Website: ulta-beauty
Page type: gifting
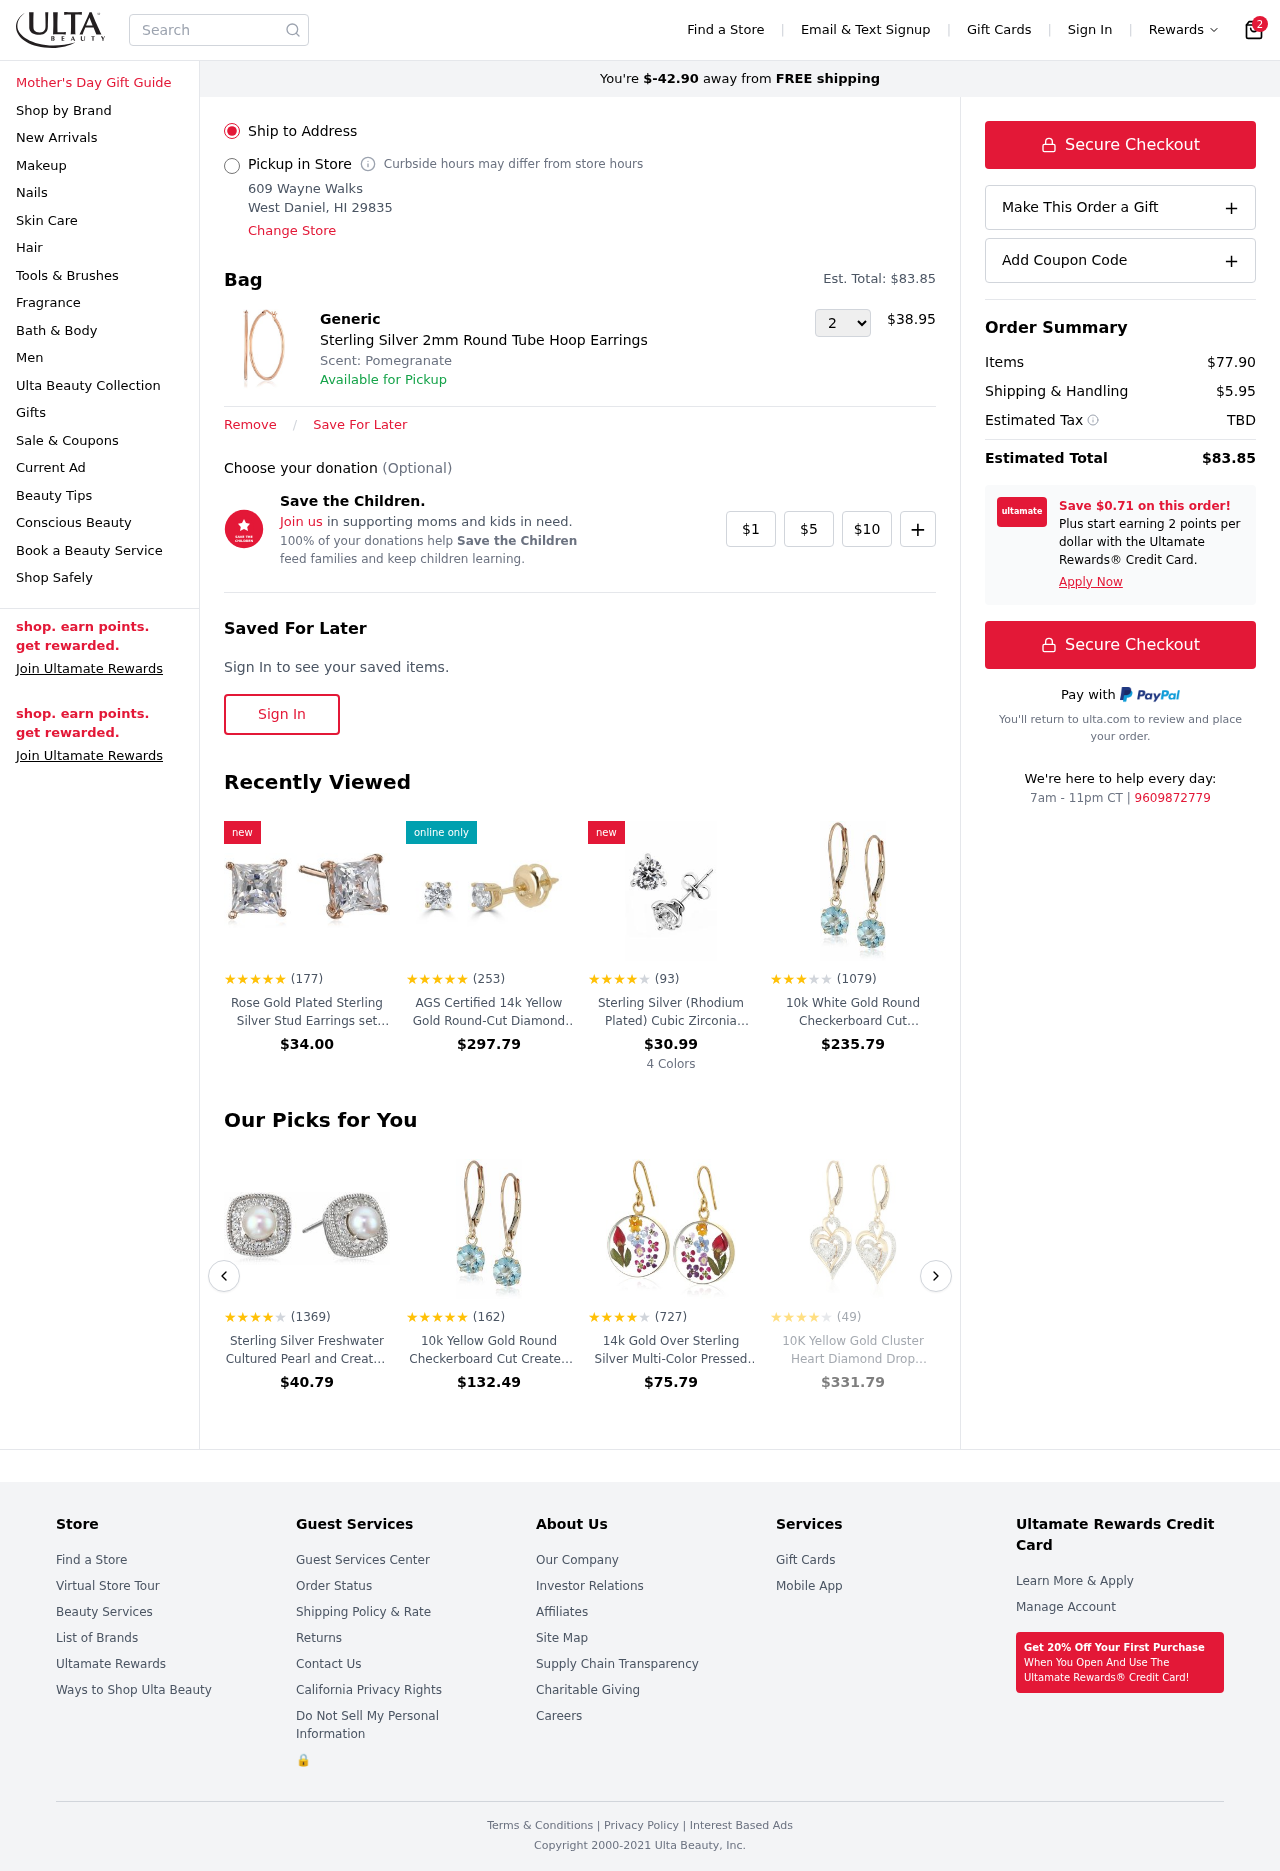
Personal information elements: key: PII_LOCATION1_CITY_STATE_ZIP
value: West Daniel, HI 29835
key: PII_LOCATION1_STREET
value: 609 Wayne Walks
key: PII_PHONE
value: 9609872779
Product elements: key: PRODUCT1_BRAND
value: Generic
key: PRODUCT1_NAME
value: Sterling Silver 2mm Round Tube Hoop Earrings
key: PRODUCT1_PRICE
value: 38.95
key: PRODUCT1_QUANTITY
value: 2
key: PRODUCT2_NAME
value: Rose Gold Plated Sterling Silver Stud Earrings set with Princess Brilliant Cut Swarovski Zirconia (1
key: PRODUCT2_NUM_RATINGS
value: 177
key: PRODUCT2_PRICE
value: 34
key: PRODUCT2_RATING
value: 4.6
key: PRODUCT3_NAME
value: AGS Certified 14k Yellow Gold Round-Cut Diamond Stud Earrings (1/2cttw, K-L Color, I1-I2 Clarity)
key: PRODUCT3_NUM_RATINGS
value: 253
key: PRODUCT3_PRICE
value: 297.79
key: PRODUCT3_RATING
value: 4.6
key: PRODUCT4_NAME
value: Sterling Silver (Rhodium Plated) Cubic Zirconia Clear Color Round Cut (8mm) Stud Earrings
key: PRODUCT4_NUM_RATINGS
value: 93
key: PRODUCT4_PRICE
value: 30.99
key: PRODUCT4_RATING
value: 4.3
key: PRODUCT5_NAME
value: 10k White Gold Round Checkerboard Cut Aquamarine Leverback Earrings (6mm)
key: PRODUCT5_NUM_RATINGS
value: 1079
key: PRODUCT5_PRICE
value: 235.79
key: PRODUCT5_RATING
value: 3.3
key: PRODUCT6_NAME
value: Sterling Silver Freshwater Cultured Pearl and Created White Sapphire Halo Cushion Stud Earrings
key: PRODUCT6_NUM_RATINGS
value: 1369
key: PRODUCT6_PRICE
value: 40.79
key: PRODUCT6_RATING
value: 3.9
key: PRODUCT7_NAME
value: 10k Yellow Gold Round Checkerboard Cut Created Ruby Leverback Earrings (6mm)
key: PRODUCT7_NUM_RATINGS
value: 162
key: PRODUCT7_PRICE
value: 132.49
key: PRODUCT7_RATING
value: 4.6
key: PRODUCT8_NAME
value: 14k Gold Over Sterling Silver Multi-Color Pressed Flower Circle Drop Earrings
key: PRODUCT8_NUM_RATINGS
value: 727
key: PRODUCT8_PRICE
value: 75.79
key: PRODUCT8_RATING
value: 4
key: PRODUCT9_NAME
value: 10K Yellow Gold Cluster Heart Diamond Drop Earrings (1/2 cttw, I-JColor, I2-I3 Clarity)
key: PRODUCT9_NUM_RATINGS
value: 49
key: PRODUCT9_PRICE
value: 331.79
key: PRODUCT9_RATING
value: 3.6
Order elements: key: ORDER_NUM_ITEMS
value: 2
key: AMOUNT_TO_FREE_SHIPPING
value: $-42.90
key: ORDER_TOTAL
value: $83.85
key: ORDER_SUBTOTAL
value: $77.90
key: ORDER_SHIPPING_COST
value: $5.95
Search elements: key: HEADER_SEARCH
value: Search